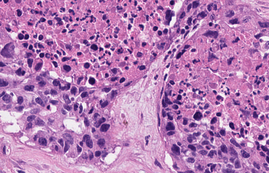
Tumor epithelial tissue: yes
Tumor-associated stroma tissue: yes
Normal tissue: no